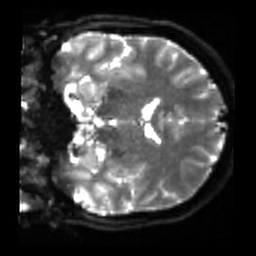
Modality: sbref
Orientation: coronal
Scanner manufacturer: siemens
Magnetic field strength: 3 T
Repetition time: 4 s
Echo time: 0.0594 s